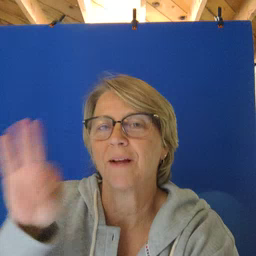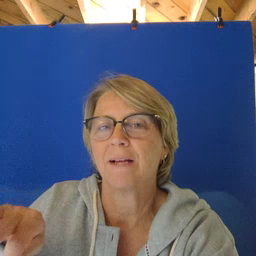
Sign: frenchfries